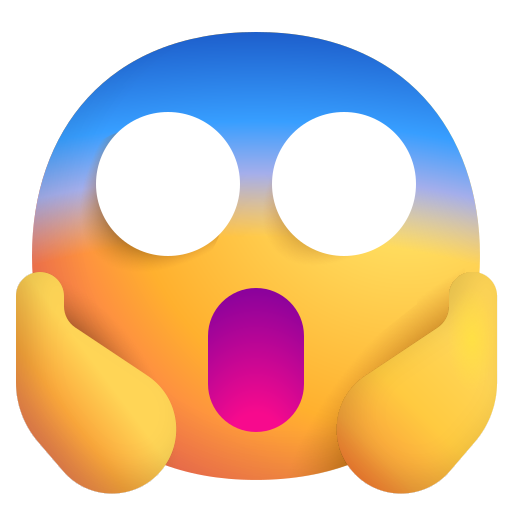
face screaming in fear color